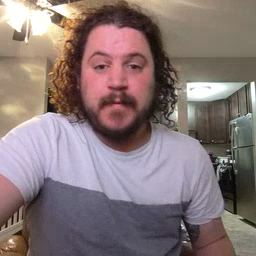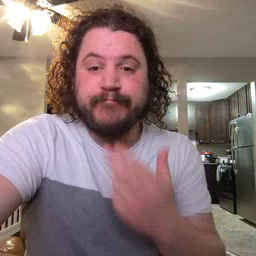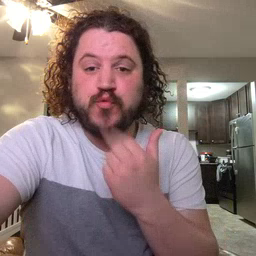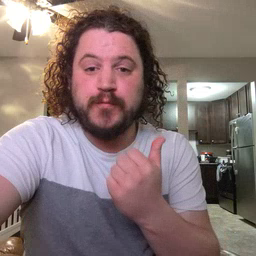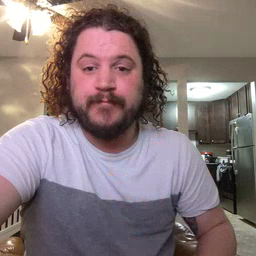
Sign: cute